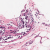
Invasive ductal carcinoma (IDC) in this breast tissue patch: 0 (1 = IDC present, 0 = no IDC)